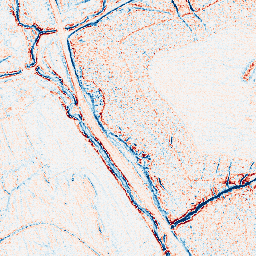
Category: edge_preserving
Decomposition family: anisotropic_diffusion
Decomposition parameters: iterations: 10
kappa: 30
gamma: 0.05
Upsampling method: area
Upsampling parameters: scale: 2
Upsampling scale: 2